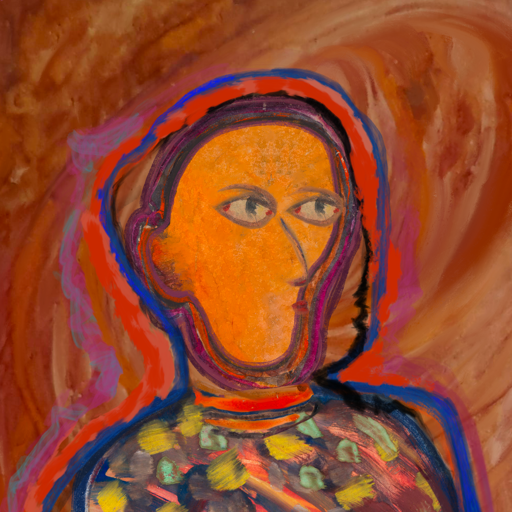
Background: Pious_Lady, Head And Neck Side: Hypocrite_w_Hair, Face Side: GypsyMother, Bust: Mother_And_Son_Mother, Hair Side: Experience, Head Accessory: Blank, Second Necklace: Blank, Necklace: Experience, Baby: Blank